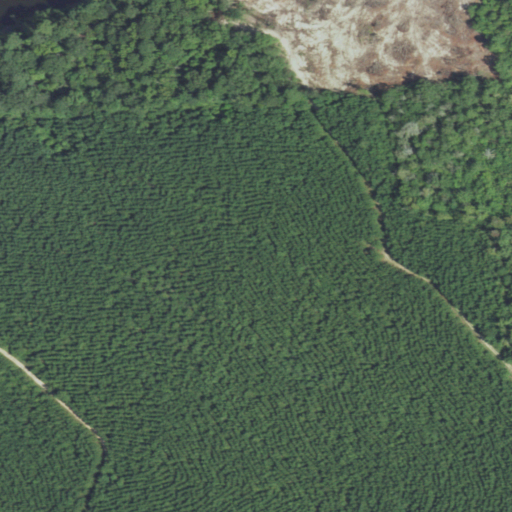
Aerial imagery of plain(s) in Louisiana named Palmettos Brake containing woody wetlands, herbaceous wetlands, open water, and grassland